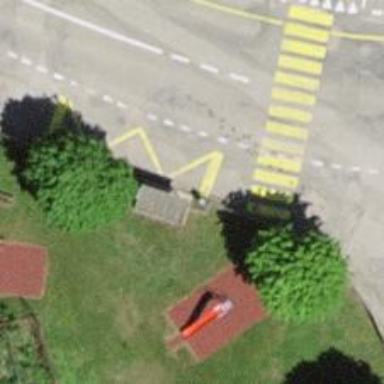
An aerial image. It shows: Bus stop with platform for public transport.